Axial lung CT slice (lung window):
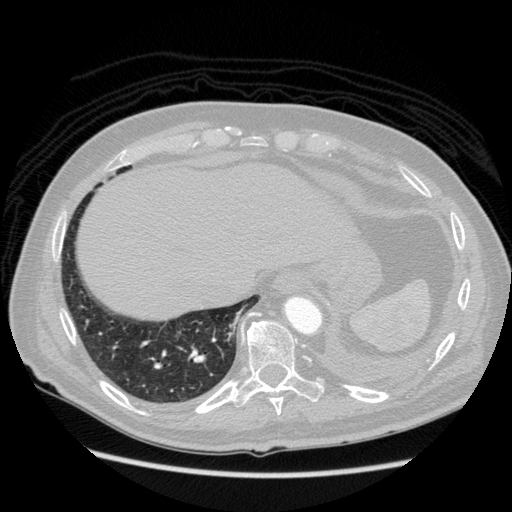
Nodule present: no